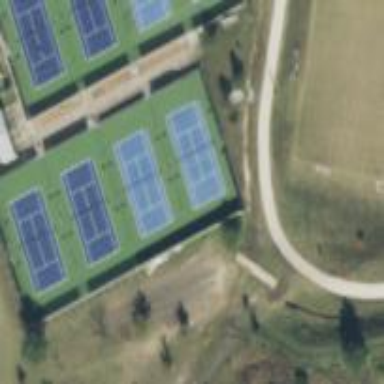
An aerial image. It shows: Tennis court on pitch.